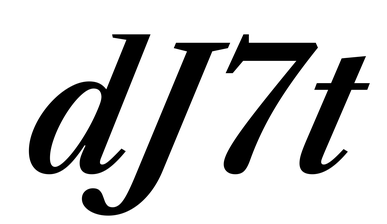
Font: LibreCaslonText-Italic_SemiBold_Italic